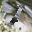
Label: 1